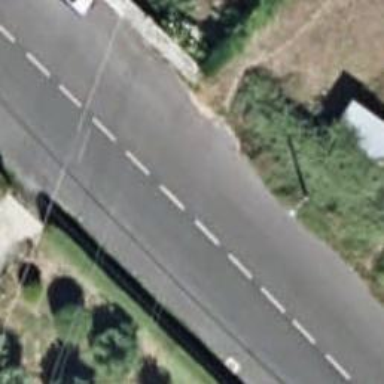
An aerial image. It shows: Smoothly paved residential road.